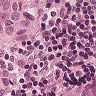
Metastatic tissue present: yes